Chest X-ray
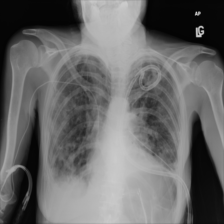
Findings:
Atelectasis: negative
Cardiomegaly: negative
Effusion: negative
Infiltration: negative
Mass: negative
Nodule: negative
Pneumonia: negative
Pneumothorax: negative
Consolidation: negative
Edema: negative
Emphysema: negative
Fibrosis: negative
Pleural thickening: negative
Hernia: negative